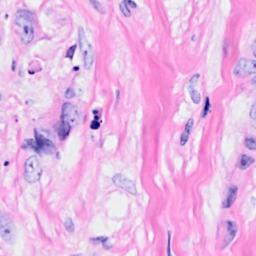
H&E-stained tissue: Breast